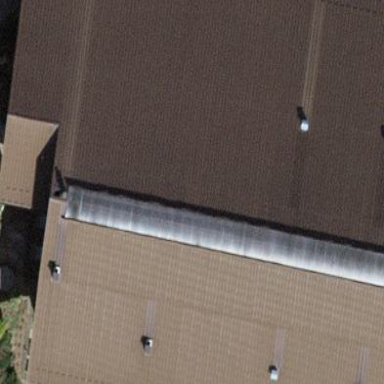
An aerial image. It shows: Barn.